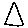
Label: triangle